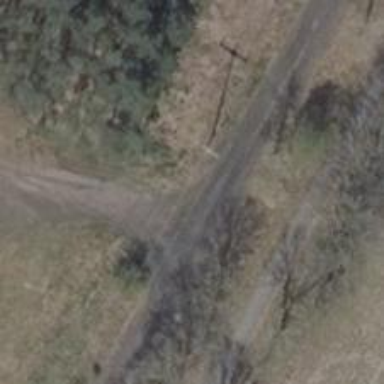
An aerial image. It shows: Power pole.